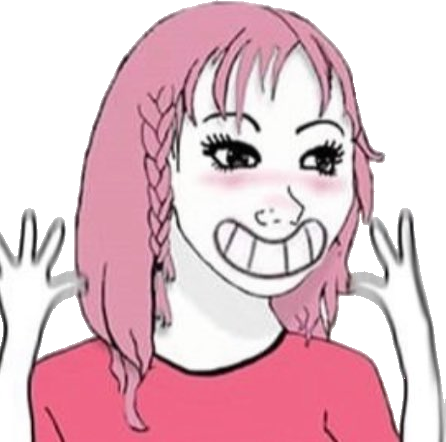
Label: 5_Soyjak